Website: home-depot
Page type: billing-address
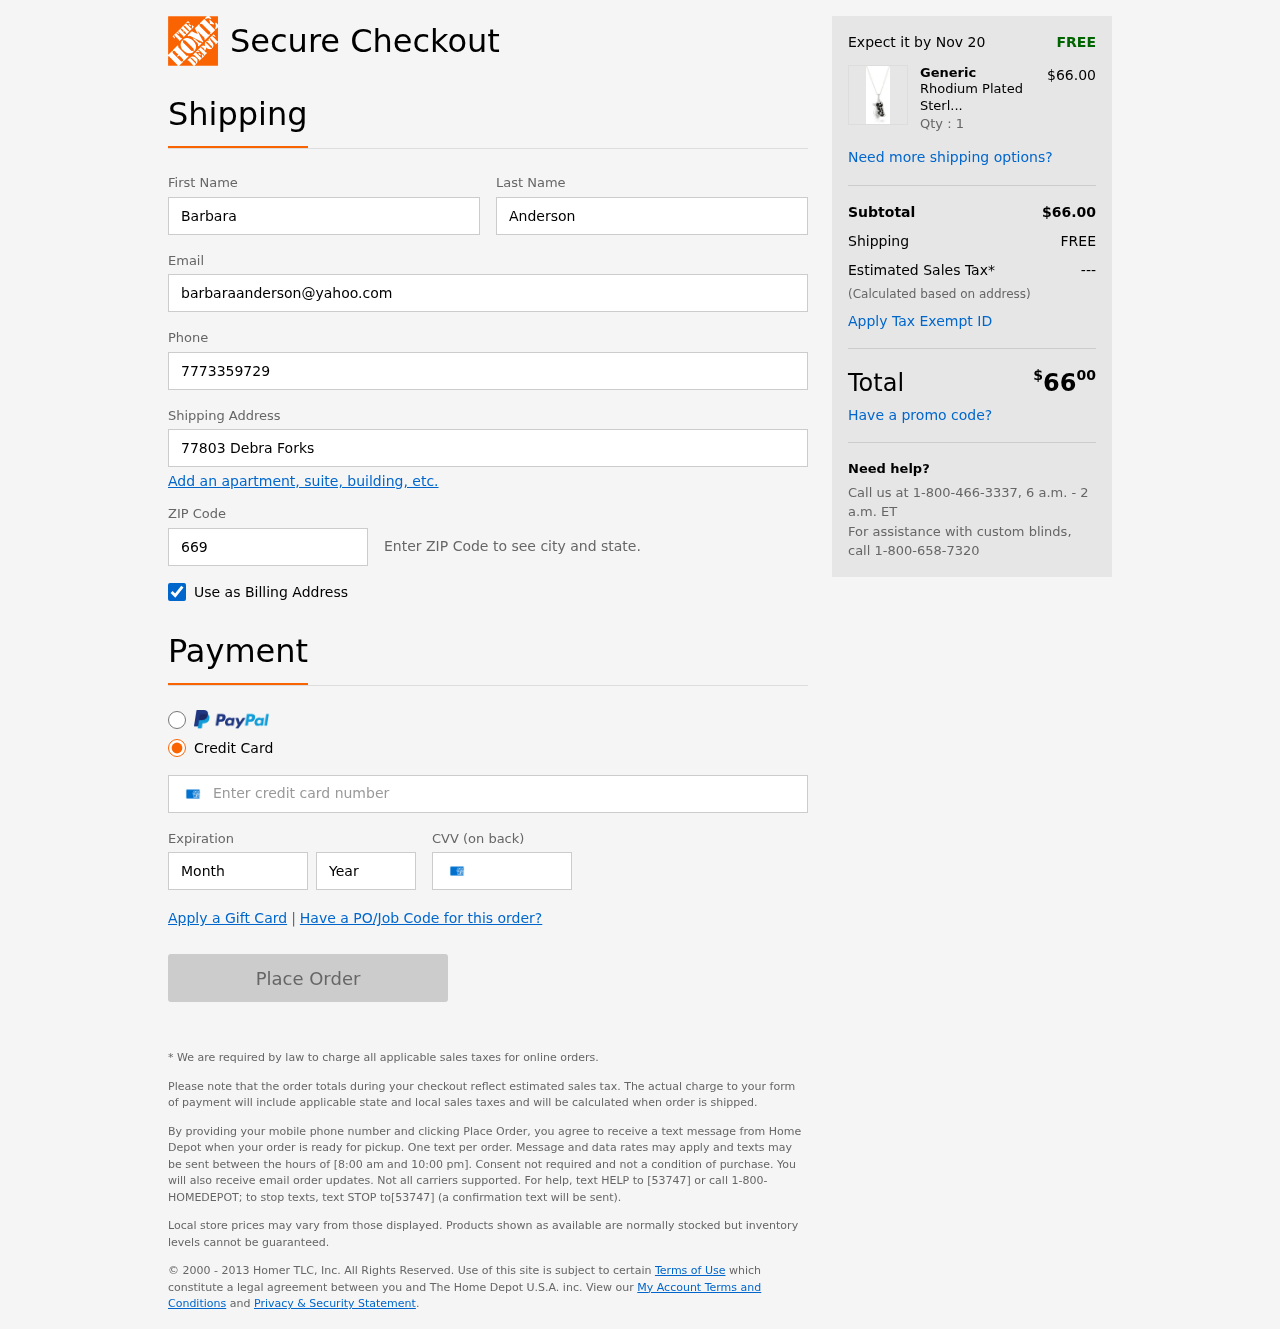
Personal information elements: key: PII_FIRSTNAME
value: Barbara
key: PII_LASTNAME
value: Anderson
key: PII_EMAIL
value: barbaraanderson@yahoo.com
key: PII_PHONE
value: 7773359729
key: PII_STREET
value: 77803 Debra Forks
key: PII_POSTCODE
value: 66990
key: PII_CARD_NUMBER
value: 3466 2812 8086 791
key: PII_CARD_EXPIRY_MONTH
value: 04
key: PII_CARD_CVV
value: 4081
Product elements: key: PRODUCT1_BRAND
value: Generic
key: PRODUCT1_NAME
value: Rhodium Plated Sterling Silver Penguin Pendant Necklace, 18"
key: PRODUCT1_PRICE
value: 66
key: PRODUCT1_QUANTITY
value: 1
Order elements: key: ORDER_DELIVERY_DATE
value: Nov 20
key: ORDER_SUBTOTAL
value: $66.00
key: ORDER_SHIPPING_COST
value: FREE
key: ORDER_TAX
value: ---
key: ORDER_TOTAL2
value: $6600